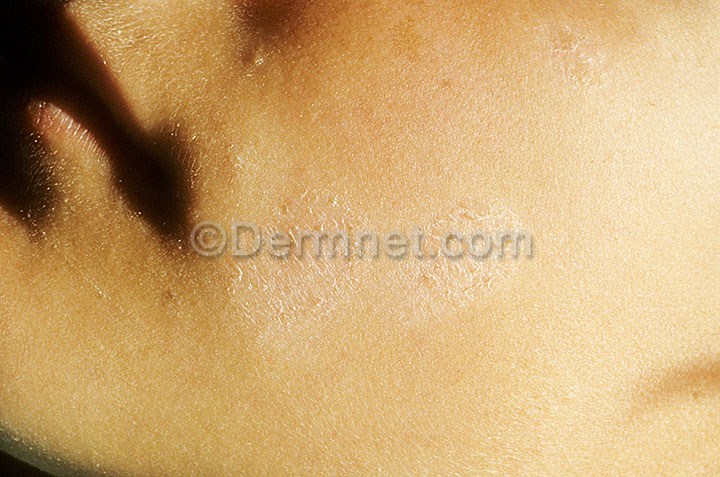
Disease: Atopic Dermatitis Photos